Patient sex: F
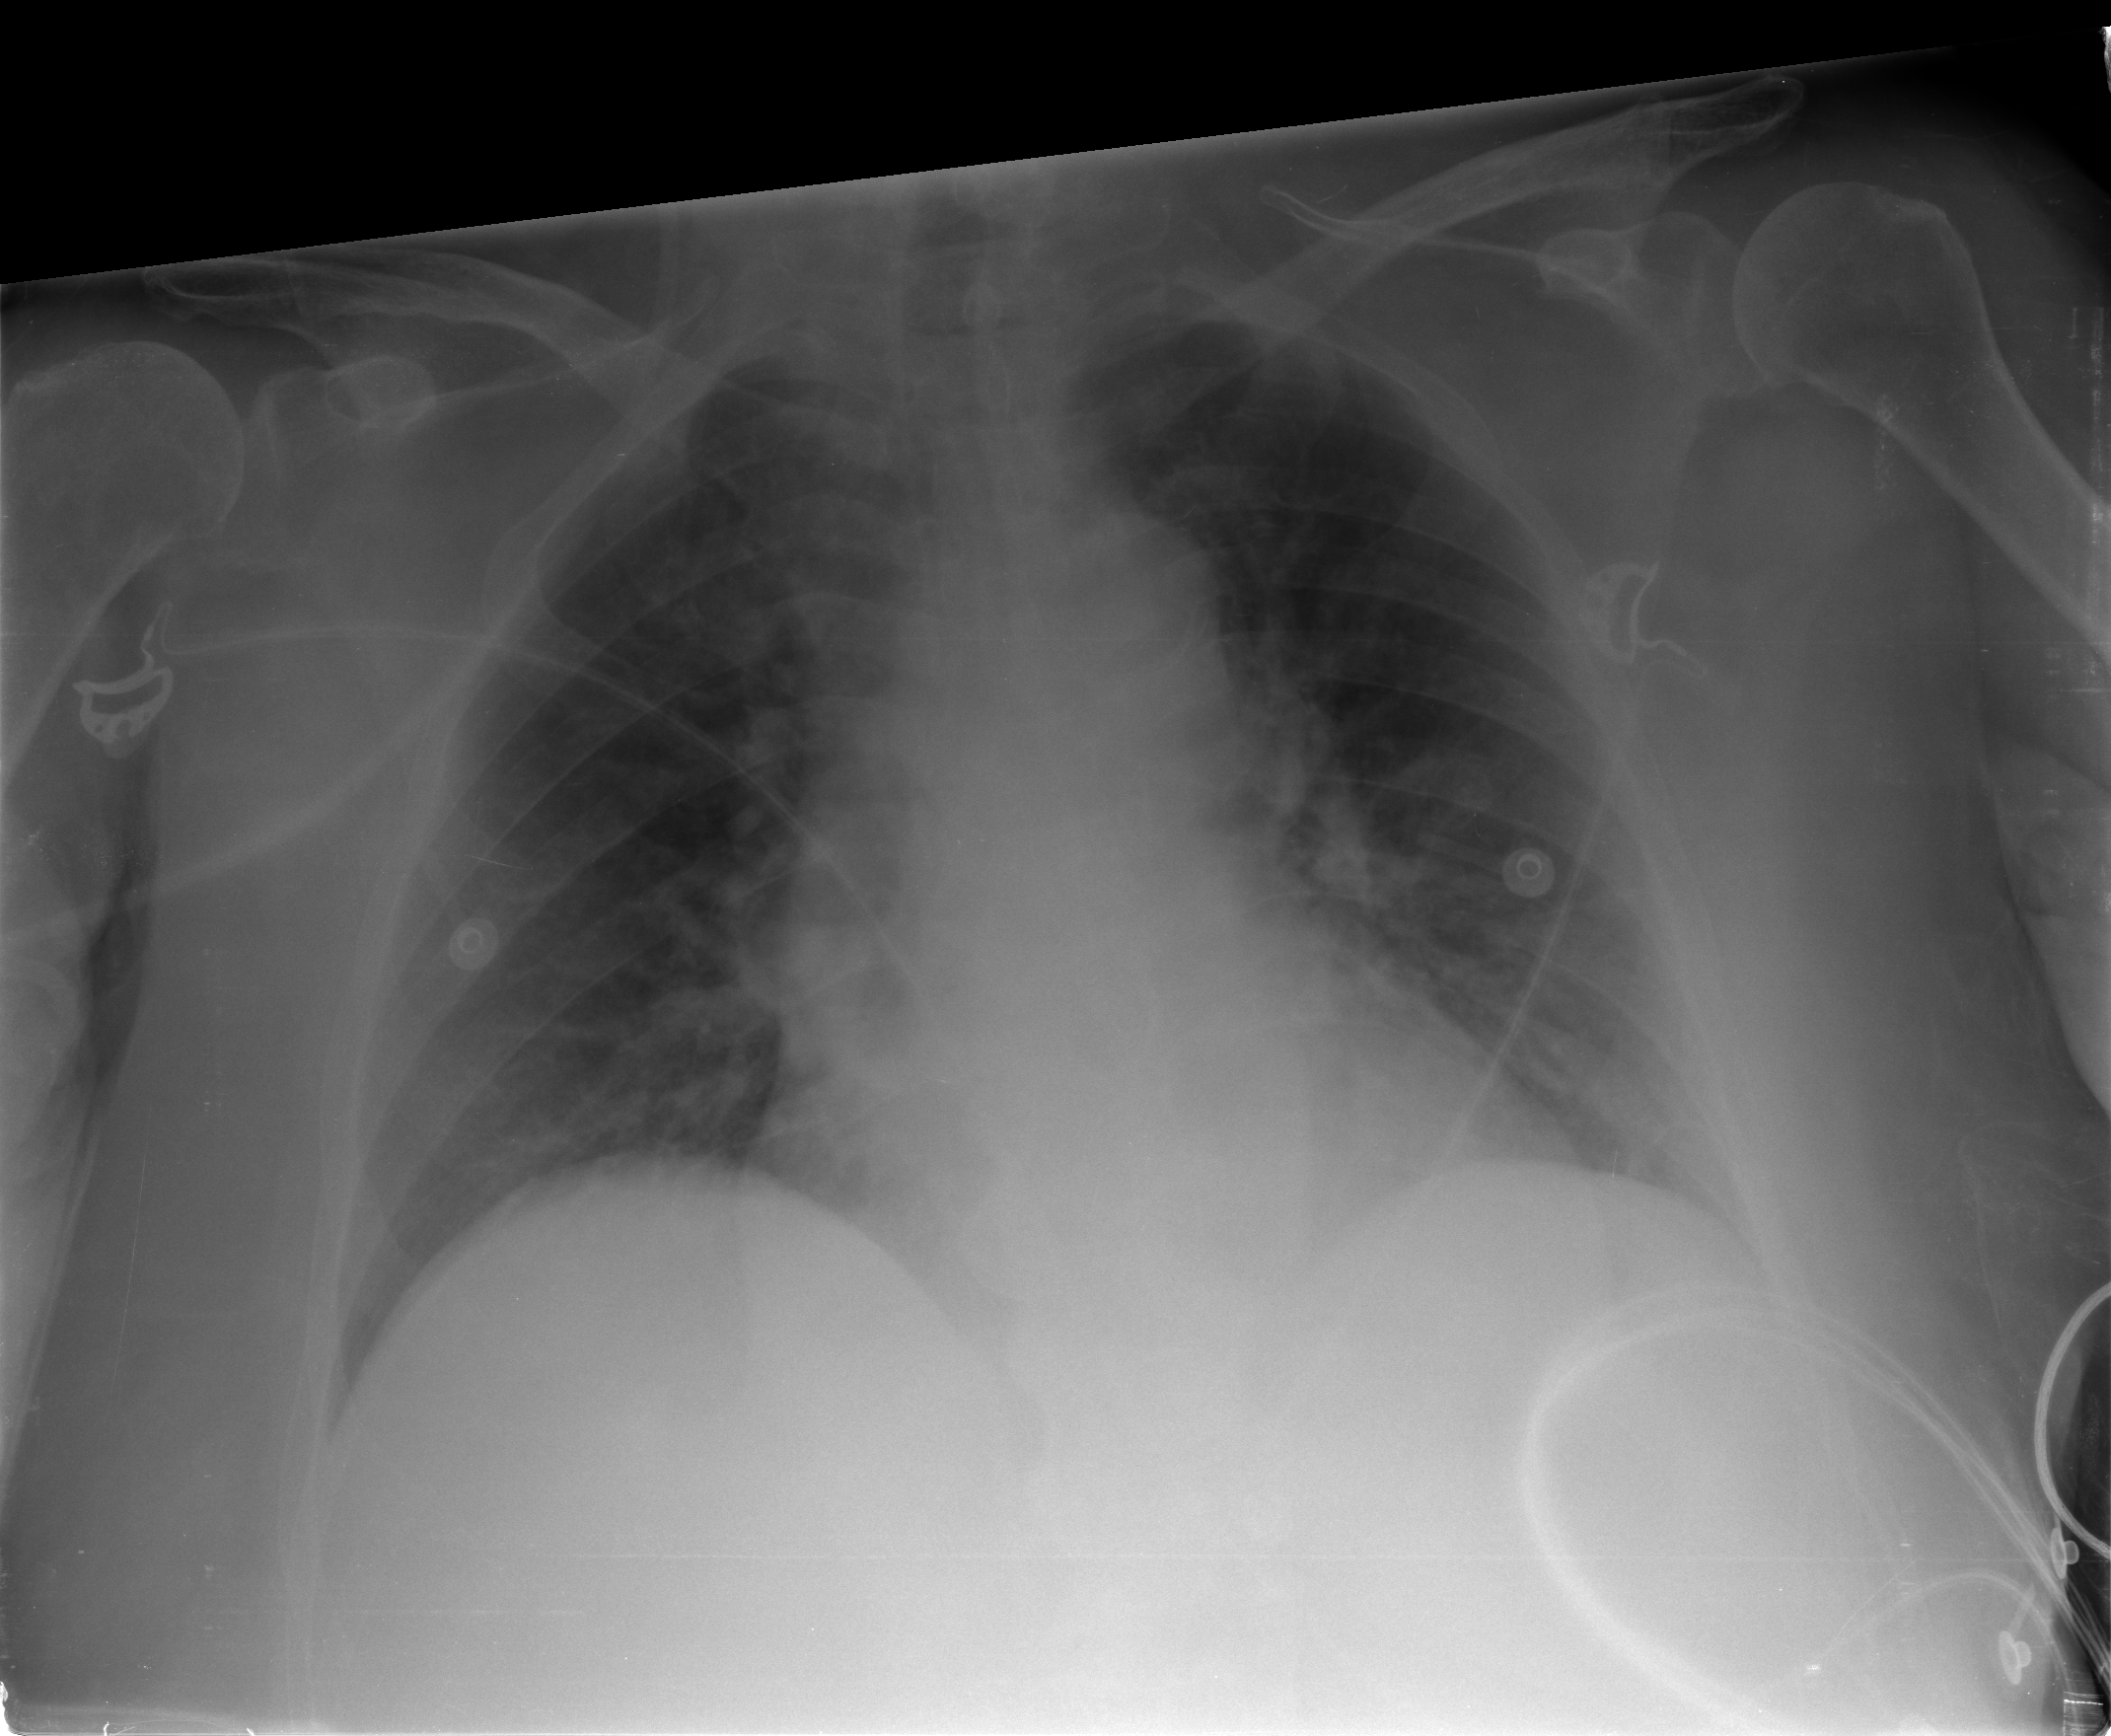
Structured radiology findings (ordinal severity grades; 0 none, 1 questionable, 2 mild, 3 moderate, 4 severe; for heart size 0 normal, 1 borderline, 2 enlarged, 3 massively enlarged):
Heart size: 2
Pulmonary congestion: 2
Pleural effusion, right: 0
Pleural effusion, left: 0
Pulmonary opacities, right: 0
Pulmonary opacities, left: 0
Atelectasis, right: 0
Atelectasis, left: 0